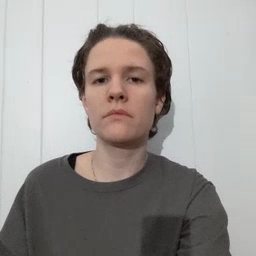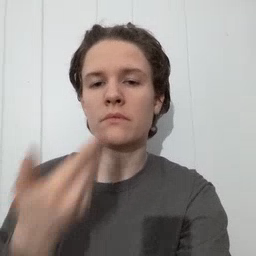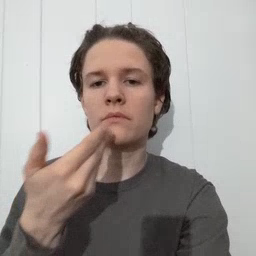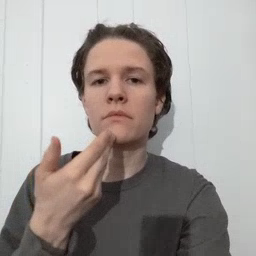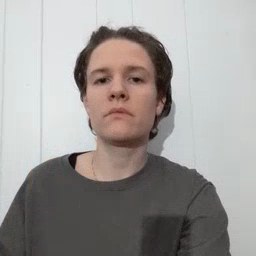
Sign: pizza